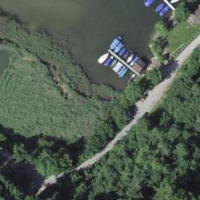
EUNIS habitat code: 14
Species observed at this site:
Sambucus racemosa